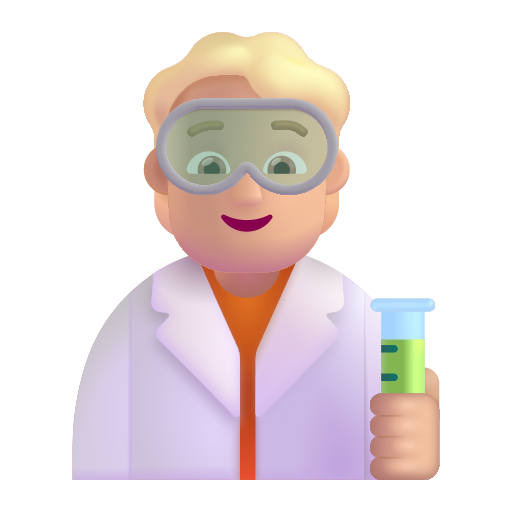
scientist color  light